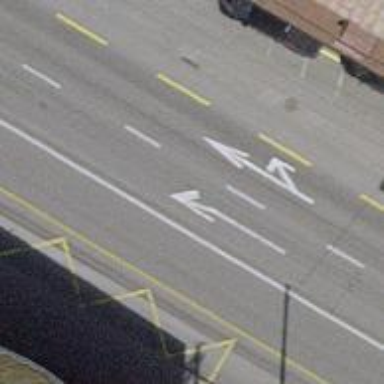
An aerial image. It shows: Primary highway with asphalt surface and sidewalks on both sides. Trolley wires are present along the road.